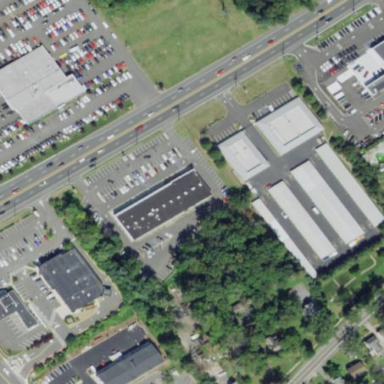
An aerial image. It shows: Building used for storage rental.